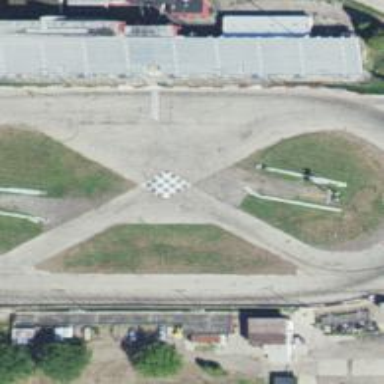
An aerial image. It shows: Raceway for motor sports.